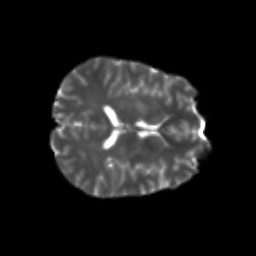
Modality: T2w
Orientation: axial
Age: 26
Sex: female
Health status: healthy
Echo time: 0.074 s